Question: The logo is not showing on my AppBar for some reason. Here's what I am getting:

This is my code:
'''
import {
AppBar,
Toolbar,
Typography,
makeStyles,
Button,
IconButton,
Drawer,
Link,
MenuItem,
} from "@material-ui/core";
import MenuIcon from "@material-ui/icons/Menu";
import React, { useState, useEffect } from "react";
import { Link as RouterLink } from "react-router-dom";
import logo from '../overland-ninja-logo.png';
const headersData = [
{
label: "Listings",
href: "/listings",
},
{
label: "Mentors",
href: "/mentors",
},
{
label: "My Account",
href: "/account",
},
{
label: "Log Out",
href: "/logout",
},
];
const useStyles = makeStyles(() => ({
header: {
backgroundColor: "#400CCC",
paddingRight: "79px",
paddingLeft: "118px",
"@media (max-width: 900px)": {
paddingLeft: 0,
},
},
logo: {
fontFamily: "Work Sans, sans-serif",
fontWeight: 600,
color: "#FFFEFE",
textAlign: "left",
},
menuButton: {
fontFamily: "Open Sans, sans-serif",
fontWeight: 700,
size: "18px",
marginLeft: "38px",
},
toolbar: {
display: "flex",
justifyContent: "space-between",
},
drawerContainer: {
padding: "20px 30px",
},
}));
export default function Header() {
const { header, logo, menuButton, toolbar, drawerContainer } = useStyles();
const [state, setState] = useState({
mobileView: false,
drawerOpen: false,
});
const { mobileView, drawerOpen } = state;
useEffect(() => {
const setResponsiveness = () => {
return window.innerWidth < 900
? setState((prevState) => ({ ...prevState, mobileView: true }))
: setState((prevState) => ({ ...prevState, mobileView: false }));
};
setResponsiveness();
window.addEventListener("resize", () => setResponsiveness());
}, []);
const displayDesktop = () => {
return (
<Toolbar className={toolbar}>
{femmecubatorLogo}
<div>{getMenuButtons()}</div>
</Toolbar>
);
};
const displayMobile = () => {
const handleDrawerOpen = () =>
setState((prevState) => ({ ...prevState, drawerOpen: true }));
const handleDrawerClose = () =>
setState((prevState) => ({ ...prevState, drawerOpen: false }));
return (
<Toolbar>
<IconButton
{...{
edge: "start",
color: "inherit",
"aria-label": "menu",
"aria-haspopup": "true",
onClick: handleDrawerOpen,
}}
>
<MenuIcon />
</IconButton>
<Drawer
{...{
anchor: "left",
open: drawerOpen,
onClose: handleDrawerClose,
}}
>
<div className={drawerContainer}>{getDrawerChoices()}</div>
</Drawer>
<div>{femmecubatorLogo}</div>
</Toolbar>
);
};
const getDrawerChoices = () => {
return headersData.map(({ label, href }) => {
return (
<Link
{...{
component: RouterLink,
to: href,
color: "inherit",
style: { textDecoration: "none" },
key: label,
}}
>
<MenuItem>{label}</MenuItem>
</Link>
);
});
};
const femmecubatorLogo = (
<img src={logo} />
);
const getMenuButtons = () => {
return headersData.map(({ label, href }) => {
return (
<Button
{...{
key: label,
color: "inherit",
to: href,
component: RouterLink,
className: menuButton,
}}
>
{label}
</Button>
);
});
};
return (
<header>
<AppBar className={header}>
{mobileView ? displayMobile() : displayDesktop()}
</AppBar>
</header>
);
}
'''
I am quite new to react and I am sort of confused about how to go about this. I have tried all the tutorials but can't find the right solution. Any help would be much appreciated.
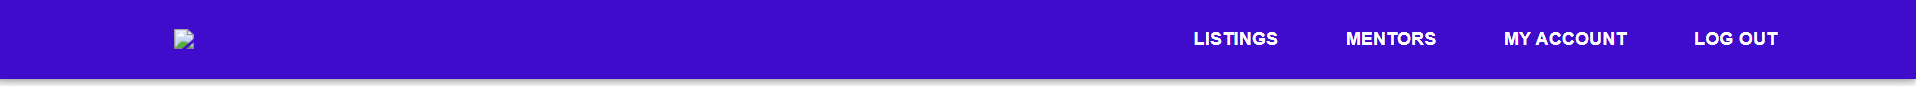
Answer: You are reassigning the value of 'logo' after importing the image.
'''
import logo from "../overland-ninja-logo.png"; // value of logo is correctly assigned to a path to the image
...
const useStyles = makeStyles(() => ({
logo: {
fontFamily: "Work Sans, sans-serif",
fontWeight: 600,
color: "#FFFEFE",
textAlign: "left"
},
}));
...
const { header, logo, menuButton, toolbar, drawerContainer } = useStyles(); // value of logo is incorrectly assigned to a an object
'''
If you are using vscode, you should get a typescript warning at 'import logo':
> 'logo' is declared but its value is never read.ts(6133)